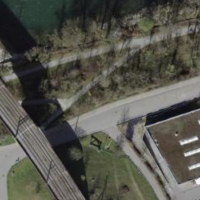
EUNIS habitat code: 54
Species observed at this site:
Convolvulus arvensis
Colias hyale
Pieris rapae
Cupido minimus
Cyaniris semiargus
Chiasmia clathrata
Polyommatus icarus
Siona lineata